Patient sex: F
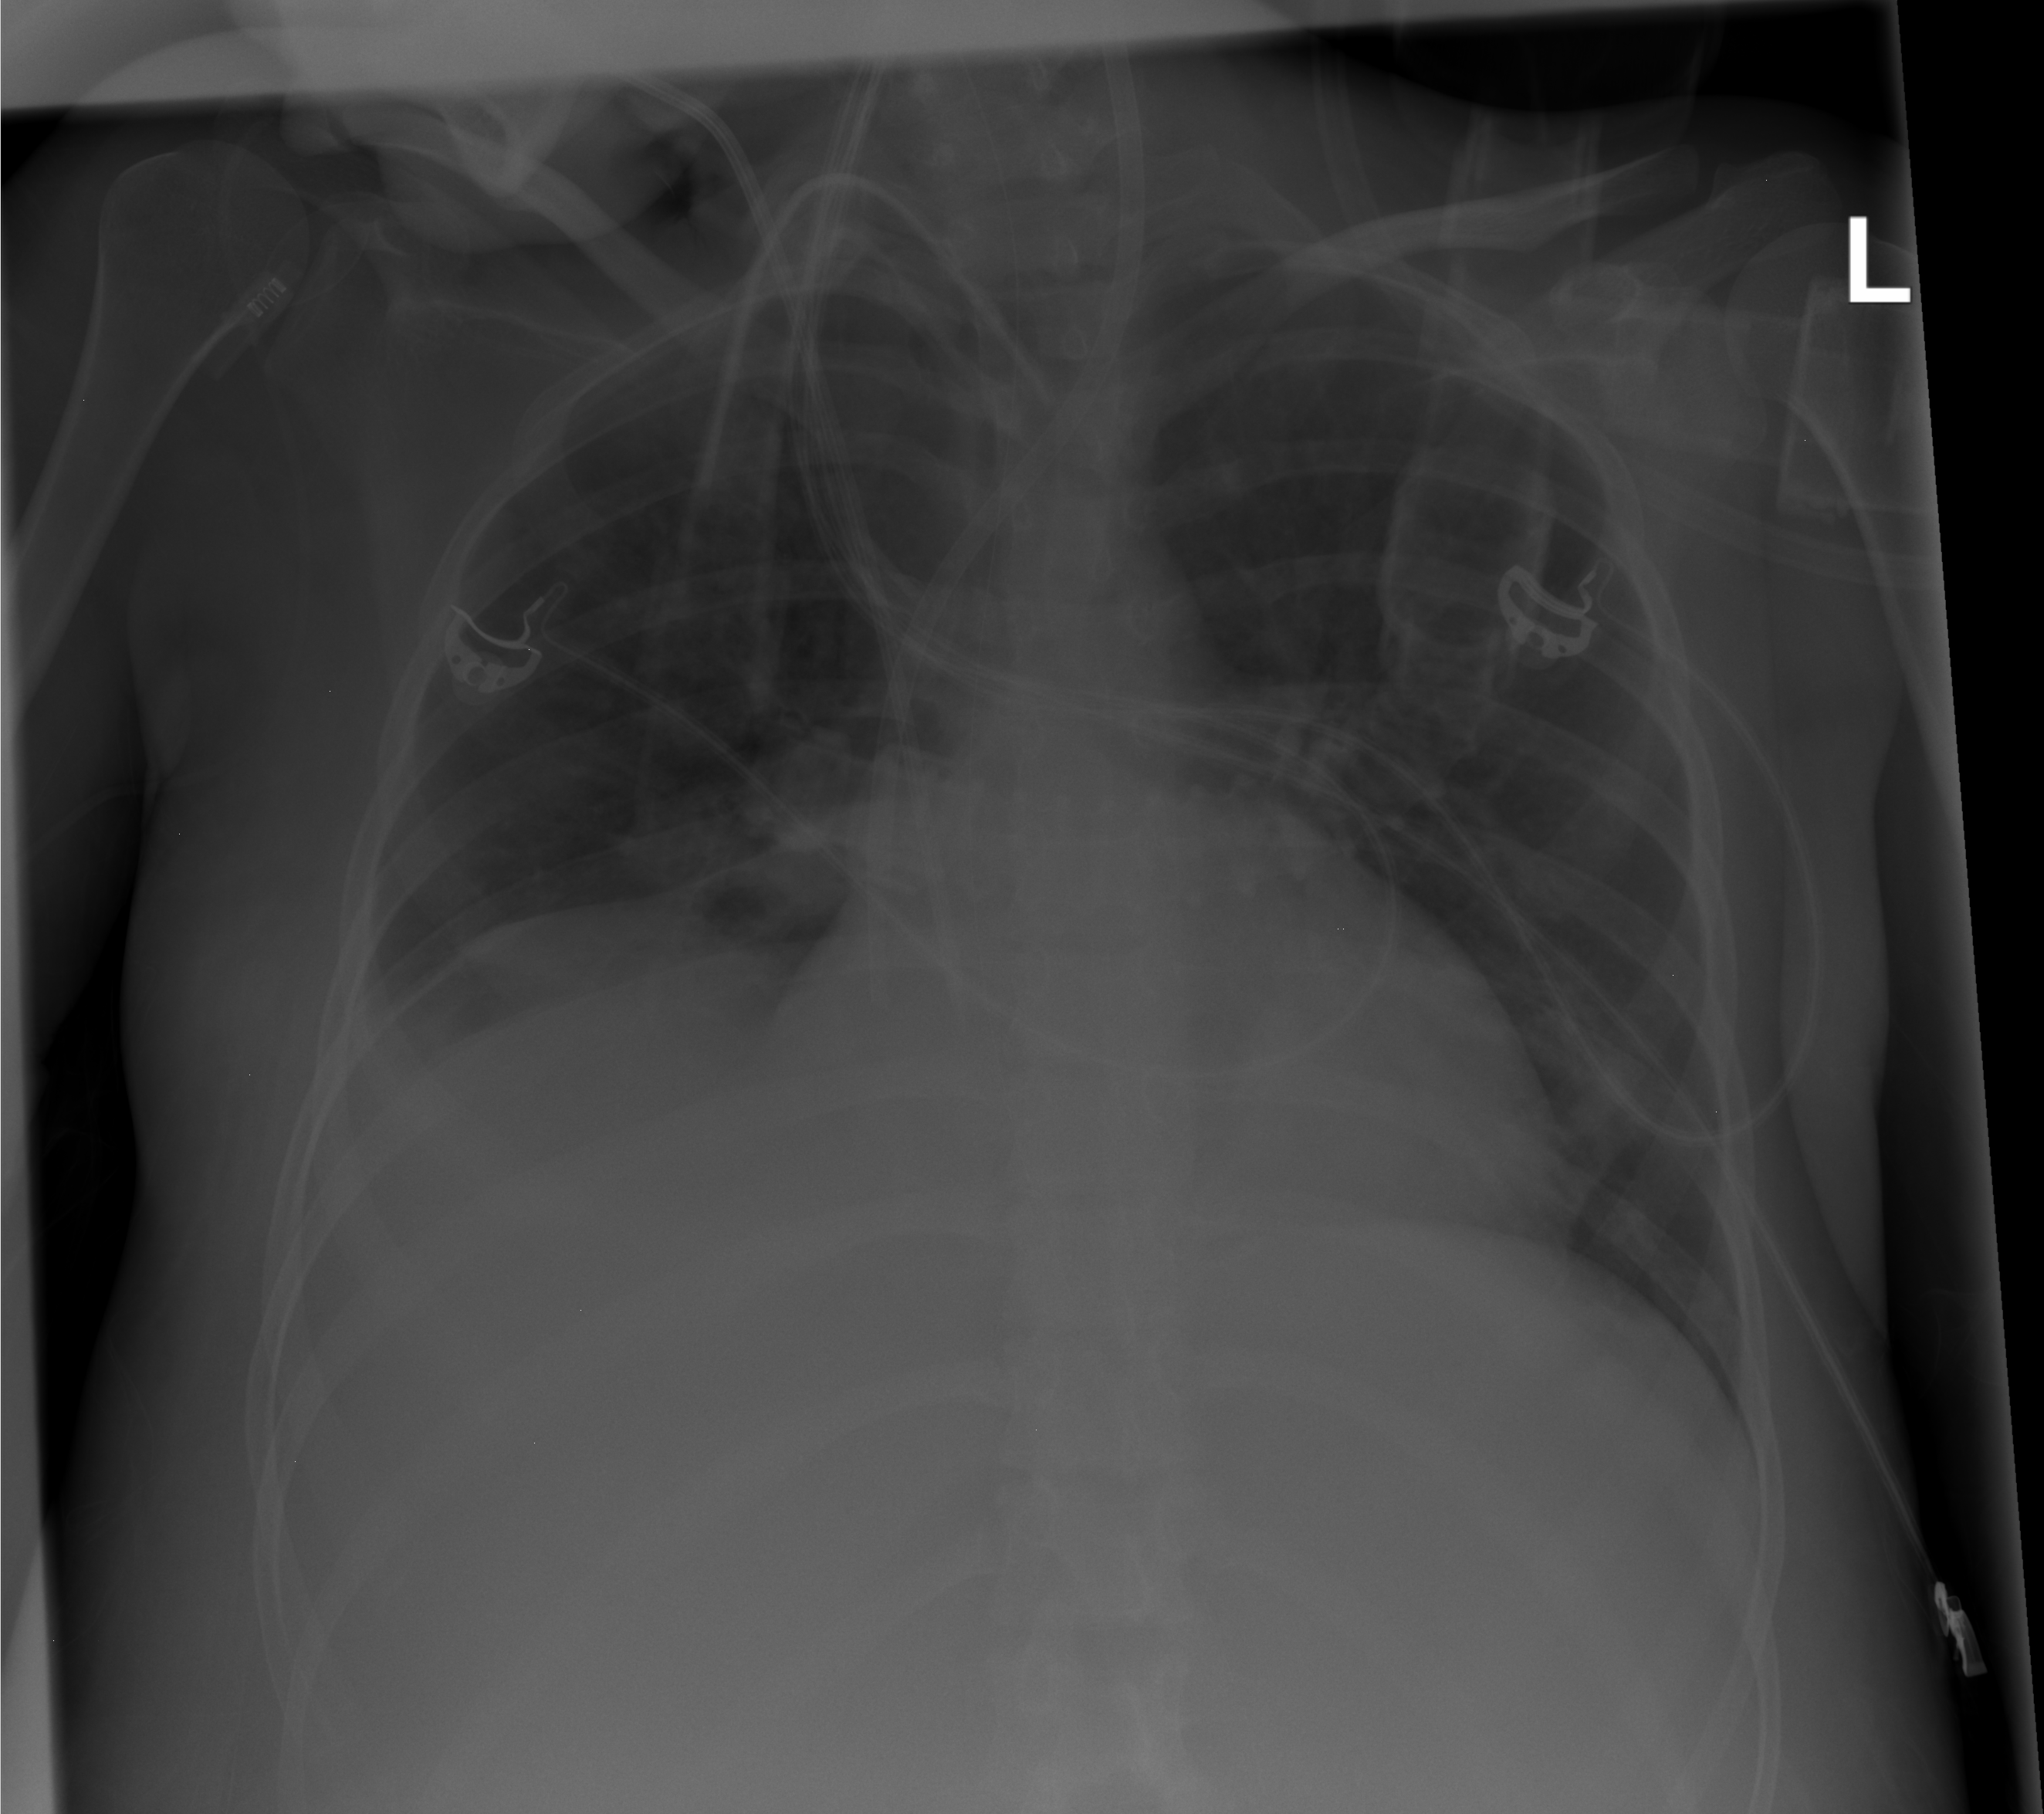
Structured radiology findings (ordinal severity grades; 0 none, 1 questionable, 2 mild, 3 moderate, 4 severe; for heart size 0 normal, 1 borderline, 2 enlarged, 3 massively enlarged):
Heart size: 0
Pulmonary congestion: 2
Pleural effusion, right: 0
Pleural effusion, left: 0
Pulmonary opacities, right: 0
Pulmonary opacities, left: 0
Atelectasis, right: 2
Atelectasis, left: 0